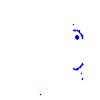
Particle: kaon